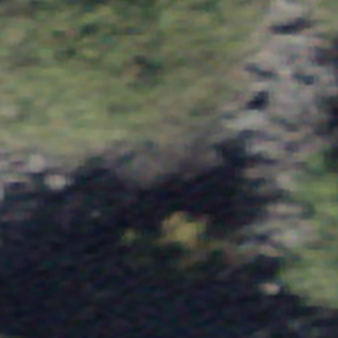
Label: other